Question: I am trying to do some quite precise styling on some form elements, and this issue is causing me a lot of grief.
If I try to remove 'padding', 'margin', 'border' and 'outline' from an '<input>' (with 'display: block') so that the size of the field is purely determined by the text, the input field ends up having a few pixels extra padding than any other block level element styled exactly the same way. Here's an example:
<URL>
'''
<input class="normalised testSubject" value="hello" />
<div class="normalised testSubject">hello</div>
'''
Rendering:

In that example, the '<div>' gets a computed height of '16px' while the '<input>' gets a computed height of '19px'.
I get the same behaviour in Chrome 16, Firefox 9 and Opera 11 so it's clearly rendering engine independent.
I can fix the issue by manually adding a height, but I don't want to do that because I want the design to remain <URL>.
Can anyone help me understand what's going on here, and how I can reliably make sure that the '<input>' will be the same height as any block level element that follows it?
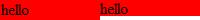
Answer: The '<input>' has a minimum 'line-height' based on font size. Setting both elements to a larger 'line-height' value works, as does removing 'line-height' altogether. But that still doesn't allow you to have smaller heights than the minimum. The fix for that is using the 'first-line' pseudo-element and setting it to 'display: inline-block;'.
Demo: <URL>

CSS:
'''
.normalised:first-line {
display: inline-block;
}
'''
But this doesn't explain why the '<input>' is acting differently than the '<div>'. Even '-webkit-appearance: none;' didn't fix it. It would seem there is some invisible voodoo on inputs that treats its contents as 'inline'. 'inline' elements have minimun 'line-height' based on font size, which is the behavior we're seeing here. That's why 'first-line' fixes it. It seems to be styling the "child" element of the '<input>'.
Here's a demo that shows the minimum 'line-height' on 'inline' elements. The '<div>' element honors 'line-height: 7px;'. The '<span>', even though its computed value is showing '7px;', is not honoring it visually.
Demo: <URL>
Output:

HTML:
'''
<div id="container">
<div id="div-large">div <br />large</div>
</div>
<div id="container">
<div id="div-medium">div <br />med</div>
</div>
<div id="container">
<div id="div-small">div <br />small</div>
</div>
<div id="container">
<span id="span-large">span <br />large</span>
</div>
<div id="container">
<span id="span-medium">span <br />med</span>
</div>
<div id="container">
<span id="span-small">span <br />small</span>
</div>
'''
CSS:
'''
#container {
background-color: lightblue;
display: inline-block;
height: 200px;
vertical-align: top;
}
#div-large {
line-height: 50px;
}
#div-medium {
line-height: 20px;
}
#div-small {
line-height: 7px;
}
#span-large {
line-height: 50px;
vertical-align: top;
}
#span-medium {
line-height: 20px;
vertical-align: top;
}
#span-small {
line-height: 7px;
vertical-align: top;
}
'''